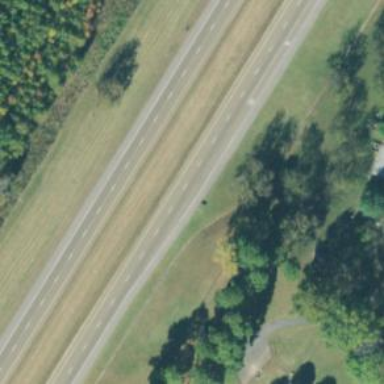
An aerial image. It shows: Asphalt road with dual carriageways at trunk level.